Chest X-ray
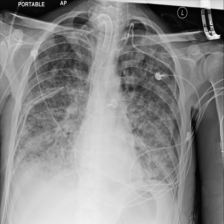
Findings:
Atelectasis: negative
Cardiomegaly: negative
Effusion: negative
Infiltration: positive
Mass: negative
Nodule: positive
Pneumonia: negative
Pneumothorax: positive
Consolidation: negative
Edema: negative
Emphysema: negative
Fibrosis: negative
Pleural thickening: negative
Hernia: negative